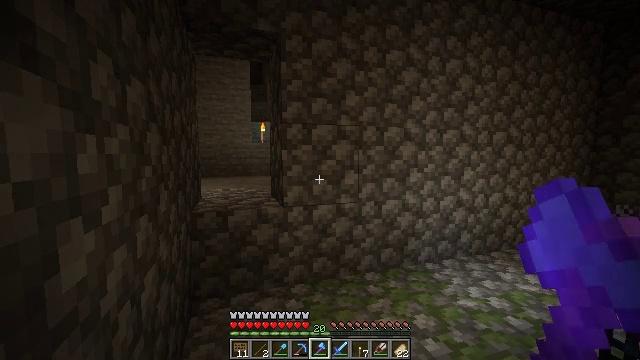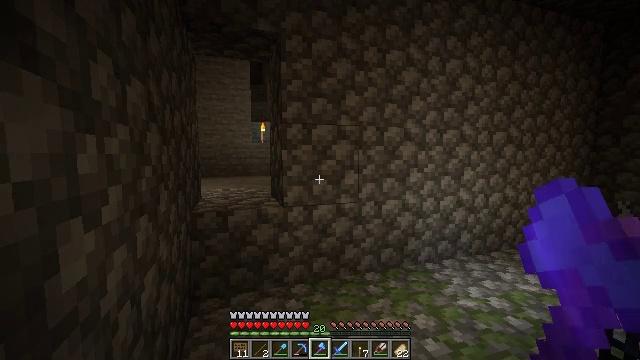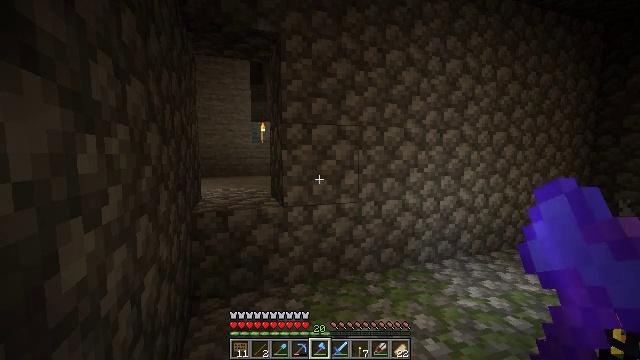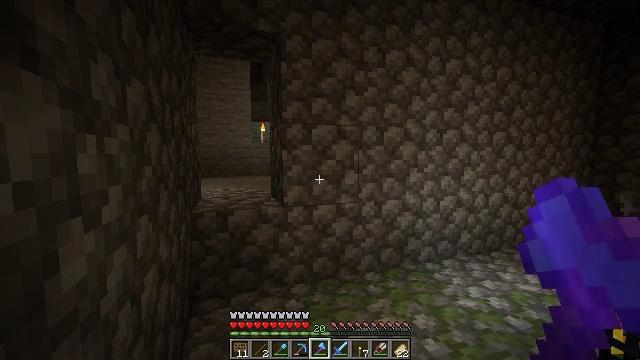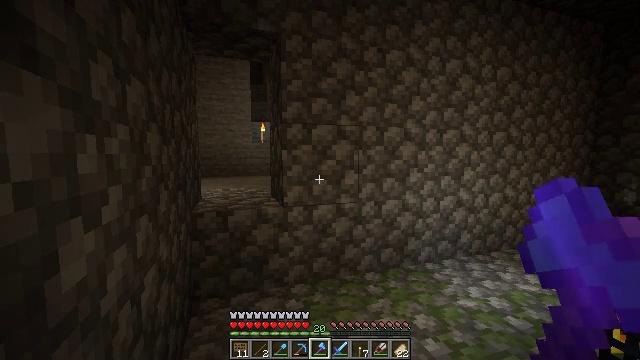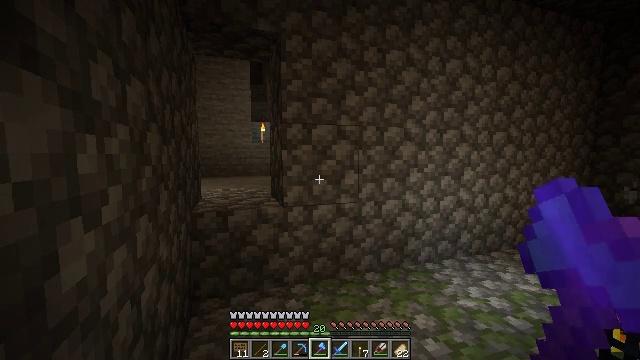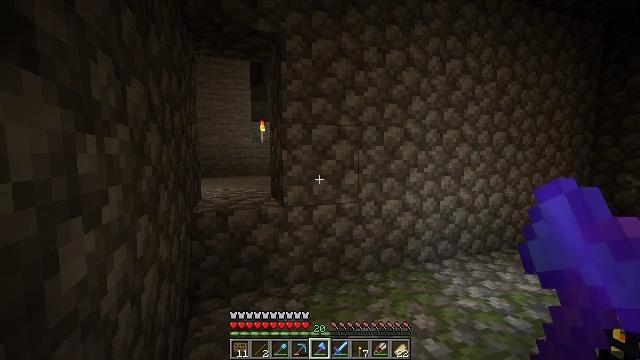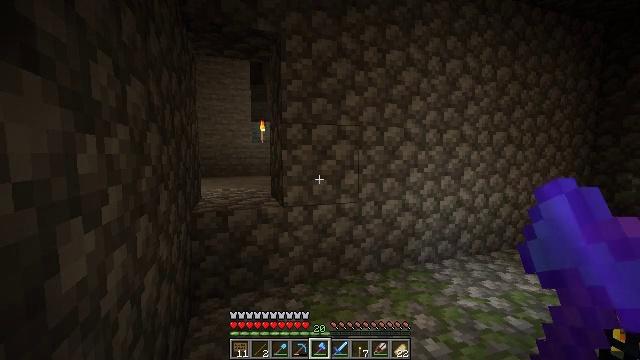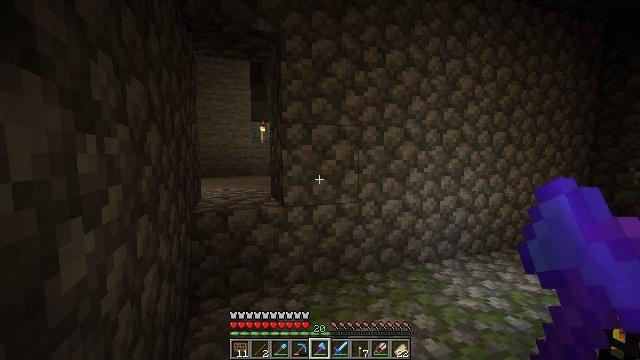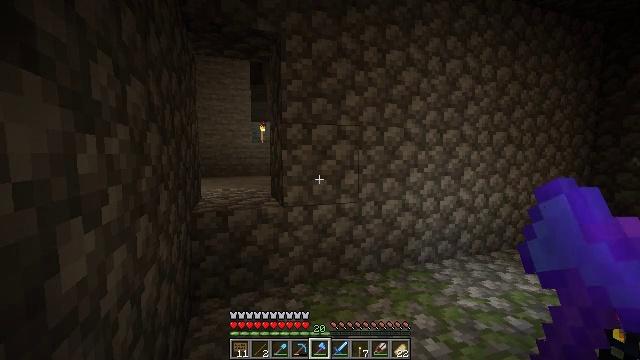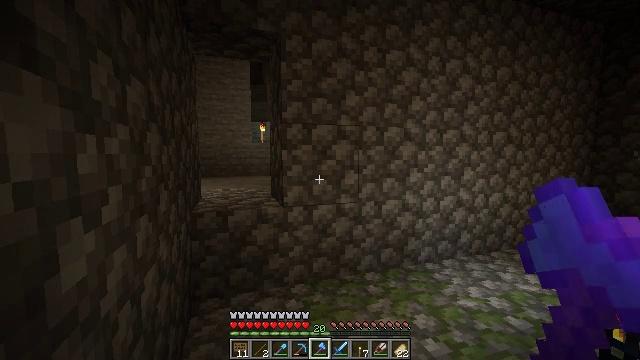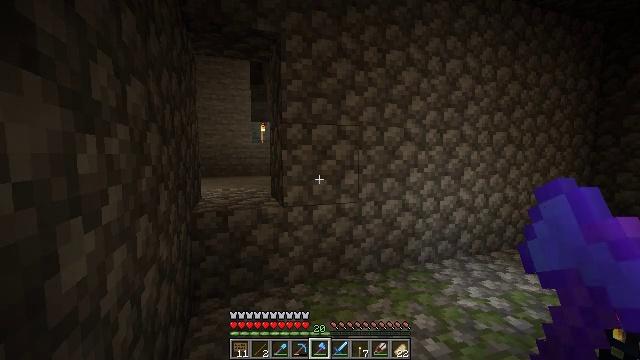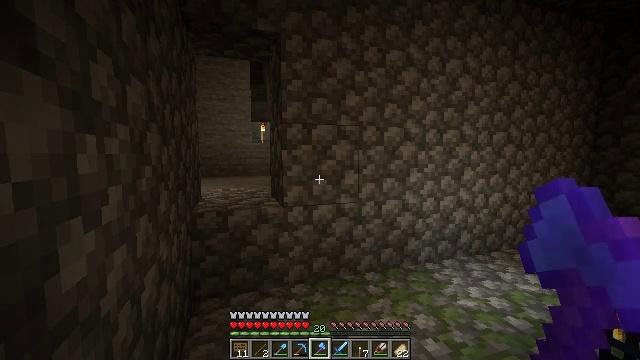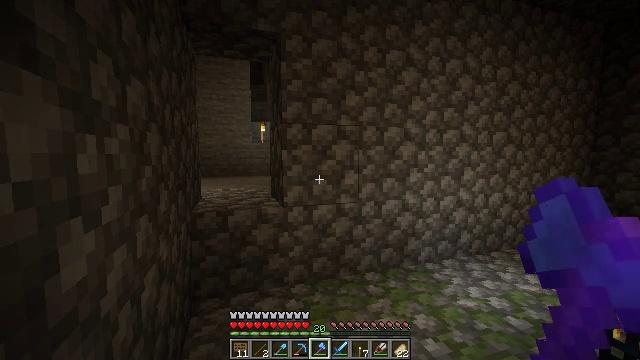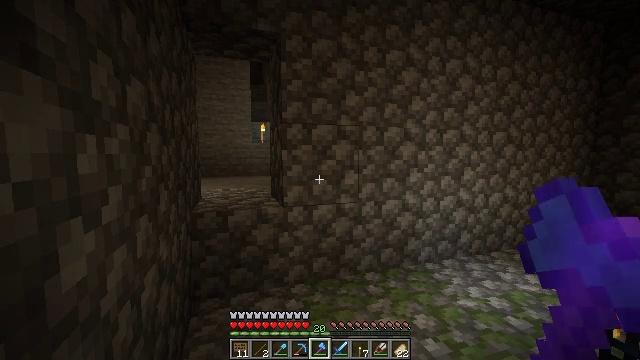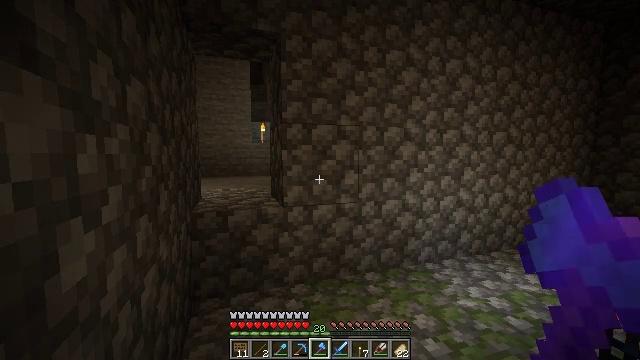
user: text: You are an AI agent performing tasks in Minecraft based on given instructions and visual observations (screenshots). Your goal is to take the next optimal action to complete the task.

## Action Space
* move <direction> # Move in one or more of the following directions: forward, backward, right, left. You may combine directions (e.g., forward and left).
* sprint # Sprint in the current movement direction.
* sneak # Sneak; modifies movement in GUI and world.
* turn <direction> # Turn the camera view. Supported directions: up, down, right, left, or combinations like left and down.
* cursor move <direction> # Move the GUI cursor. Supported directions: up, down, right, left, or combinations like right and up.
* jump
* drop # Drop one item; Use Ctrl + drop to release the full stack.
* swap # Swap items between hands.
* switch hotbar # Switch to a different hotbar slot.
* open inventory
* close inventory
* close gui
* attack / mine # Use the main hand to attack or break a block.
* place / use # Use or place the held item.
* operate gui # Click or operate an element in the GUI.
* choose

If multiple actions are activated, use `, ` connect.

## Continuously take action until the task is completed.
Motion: motion action
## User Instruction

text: Break the torch to collect it.
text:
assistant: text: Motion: no_op
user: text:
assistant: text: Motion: no_op
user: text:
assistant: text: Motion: no_op
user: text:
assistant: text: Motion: no_op
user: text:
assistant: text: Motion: no_op
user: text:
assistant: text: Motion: no_op
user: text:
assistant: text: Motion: no_op
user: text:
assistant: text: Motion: no_op
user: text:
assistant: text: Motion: no_op
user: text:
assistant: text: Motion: no_op
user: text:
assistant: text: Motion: no_op
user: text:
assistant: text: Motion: no_op
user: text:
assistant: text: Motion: no_op
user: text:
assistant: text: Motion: no_op
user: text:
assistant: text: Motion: no_op
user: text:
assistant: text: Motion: no_op
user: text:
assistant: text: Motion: no_op
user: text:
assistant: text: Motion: no_op
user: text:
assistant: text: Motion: no_op
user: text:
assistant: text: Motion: no_op
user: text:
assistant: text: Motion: no_op
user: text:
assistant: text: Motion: no_op
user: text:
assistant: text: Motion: no_op
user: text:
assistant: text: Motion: no_op
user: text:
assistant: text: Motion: no_op
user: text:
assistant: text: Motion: no_op
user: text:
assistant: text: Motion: no_op
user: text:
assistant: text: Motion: no_op
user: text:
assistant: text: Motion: no_op
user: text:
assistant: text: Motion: no_op